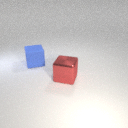
large red metal cube in front of large blue rubber cube